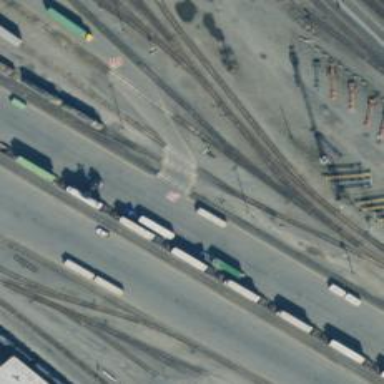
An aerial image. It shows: Level crossing along the railway.